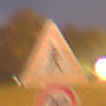
Verkehrszeichen: FussgaengerRechts
Zusatzzeichen unten: Geschwindigkeit20
Umgebung: Outdoor, Suburban
Tageszeit: Night
Wetter: PartlyCloudy
Licht: Artificial
Jahreszeit: NotSpecified
Kontrast: HighContrast